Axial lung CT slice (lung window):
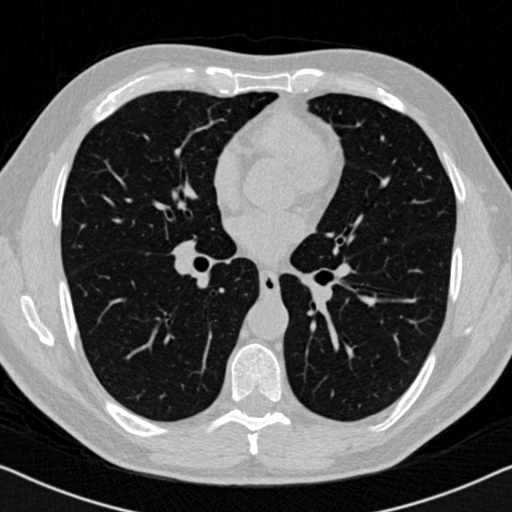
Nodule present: no